Field crop: maize
Growth stage: 2
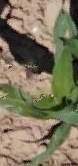
Species: maize